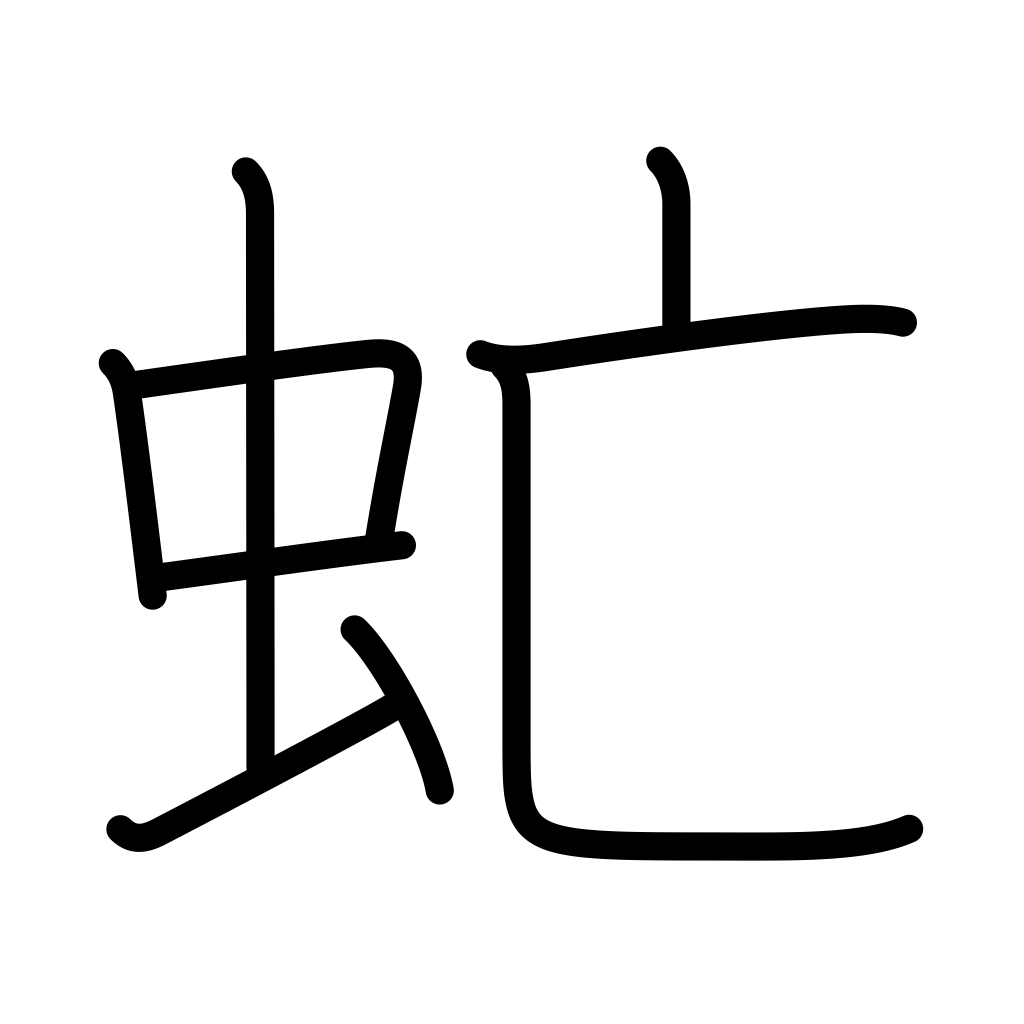
Meaning: gadfly, horsefly